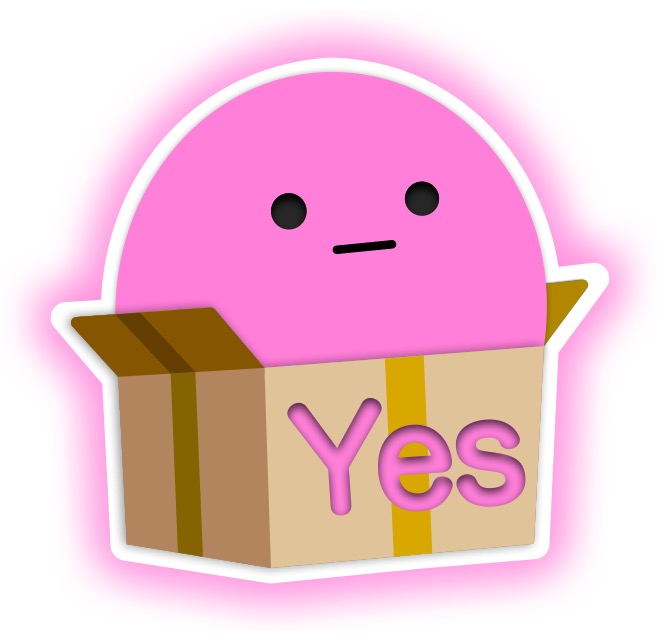
Label: others